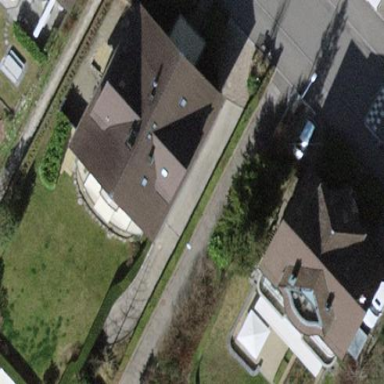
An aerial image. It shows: Detached building.